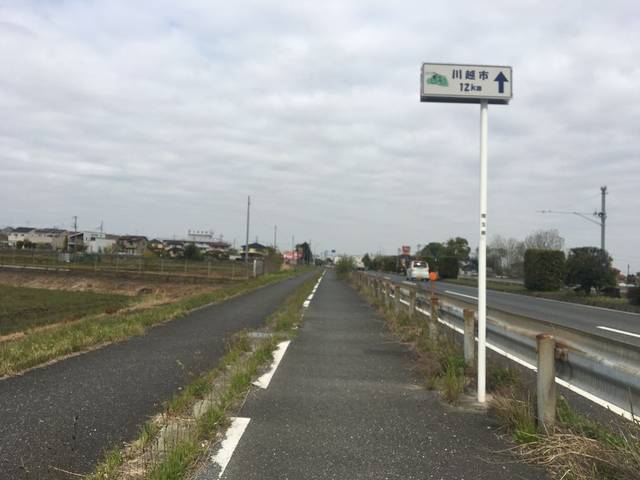
Region: Japan
Coordinates: 35.85, 139.57